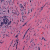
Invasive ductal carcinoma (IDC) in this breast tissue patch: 0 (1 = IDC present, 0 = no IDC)